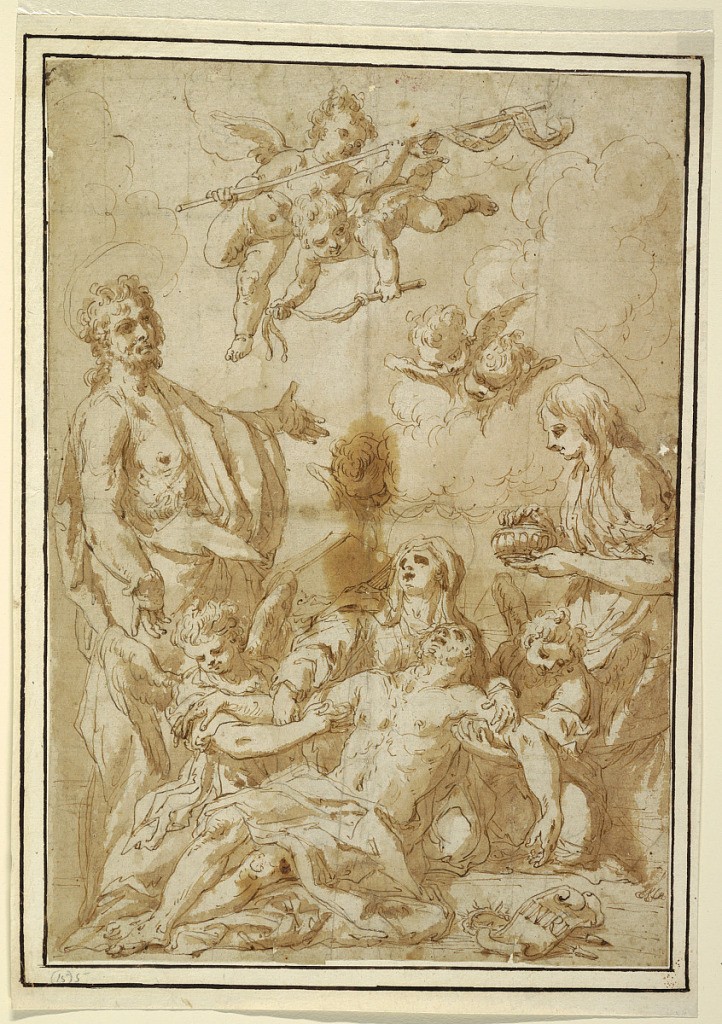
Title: Lamentation over Christ
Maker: Francesco Saverio Mergolo, Italian, 1746–1786
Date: ca. 1800
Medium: Pen and brown ink, brush and wash, black chalk on off-white laid paper, laid down
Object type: Drawing
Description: Vertically arranged figure group. In the center, Virgin Mary cradles Jesus' body. Joseph stands on the left with his arms outstretched and several angels fly overhead.